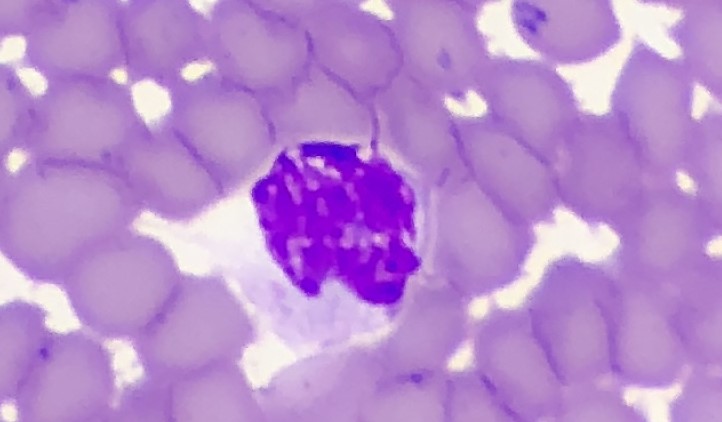
White blood cell type: Neutrophil